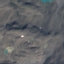
Land use / land cover: HerbaceousVegetation